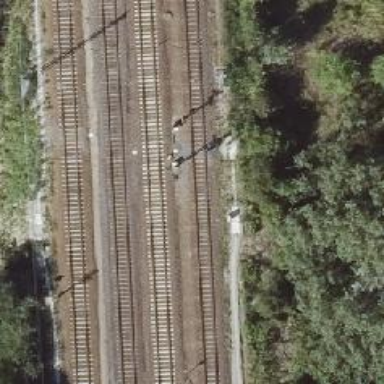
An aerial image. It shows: Railway track with contact lines for electrification.